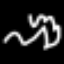
Label: squiggle